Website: macys
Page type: receipt
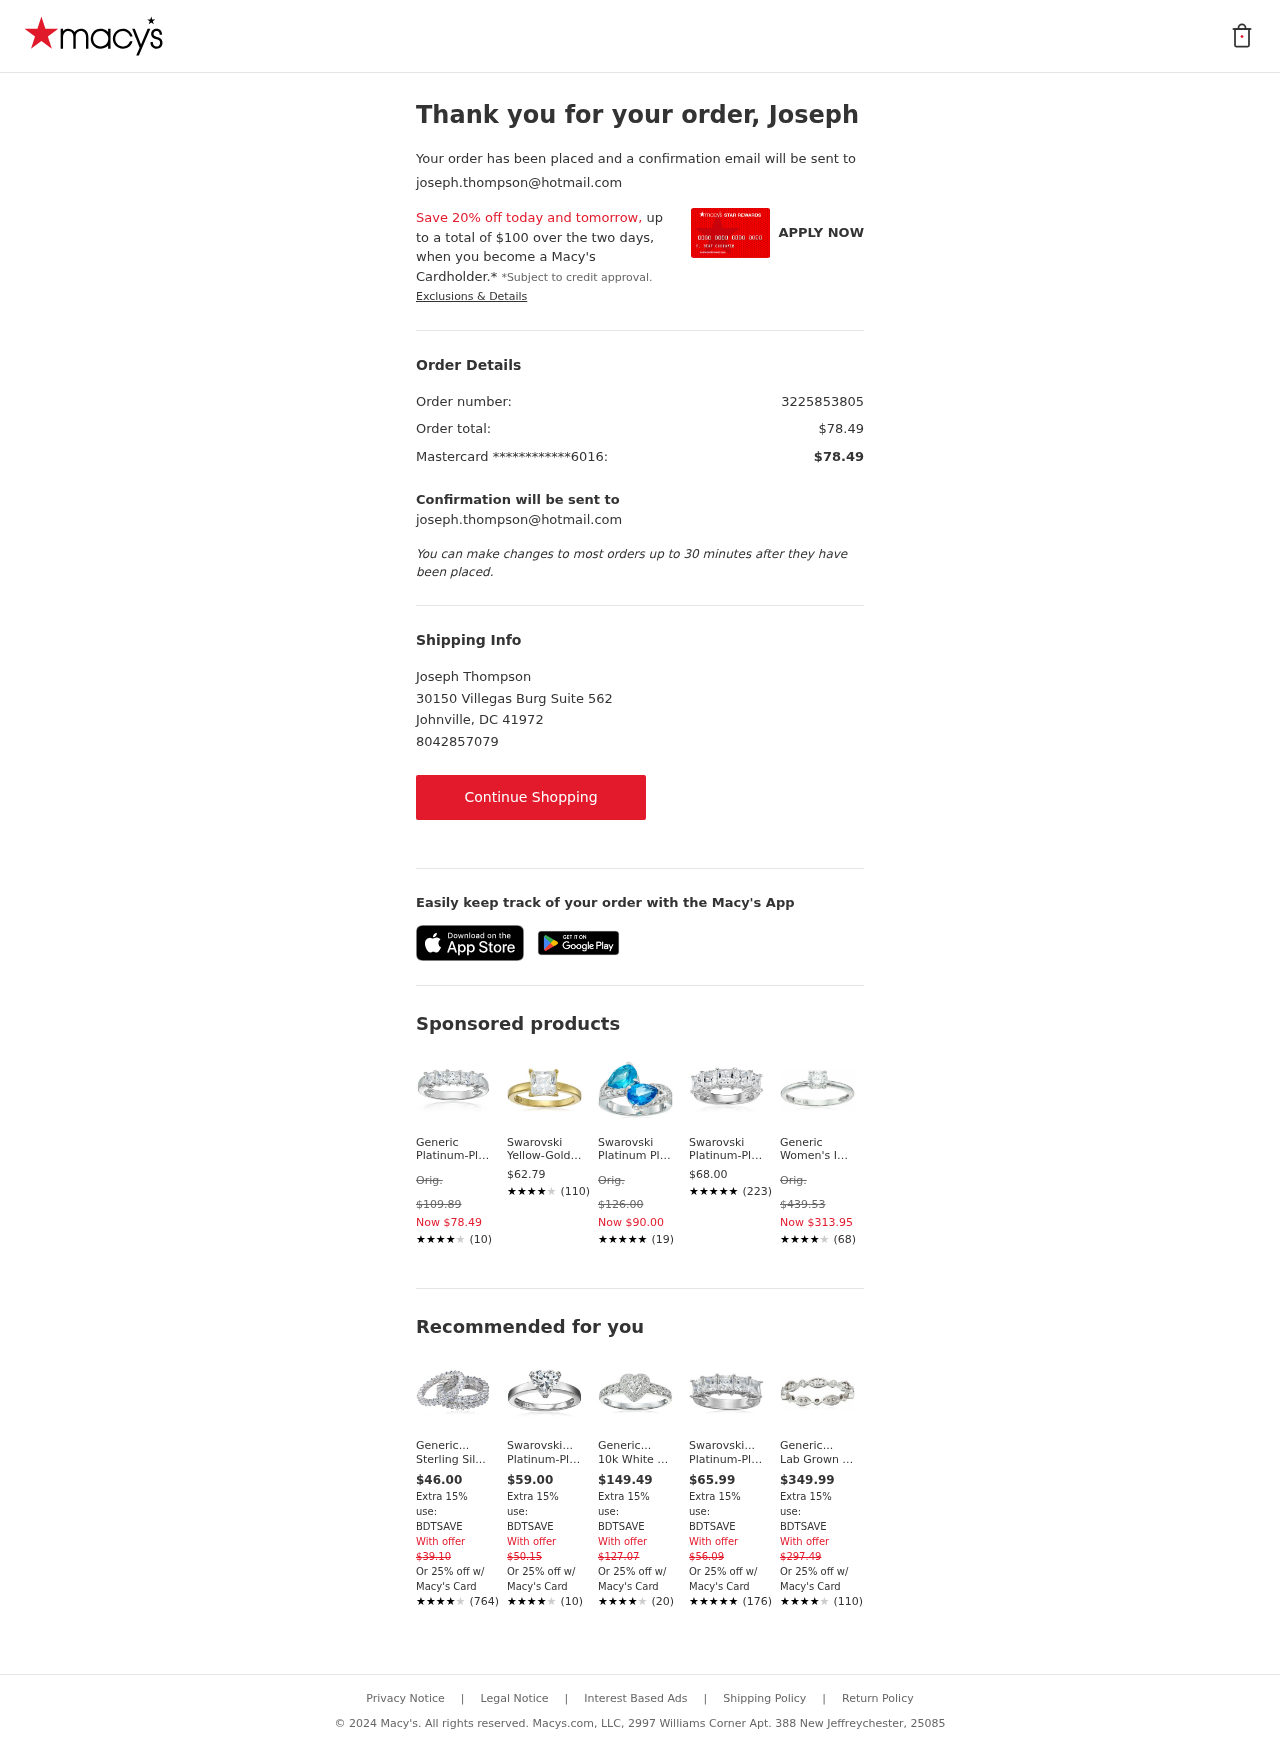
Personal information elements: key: PII_CARD_LAST4
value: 6016
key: PII_CARD_TYPE
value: Mastercard
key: PII_EMAIL
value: joseph.thompson@hotmail.com
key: PII_FIRSTNAME
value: Joseph
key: PII_FULLNAME
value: Joseph Thompson
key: PII_PHONE
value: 8042857079
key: PII_PROMO_CODE
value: BDTSAVE
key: PII_STREET
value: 30150 Villegas Burg Suite 562
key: PII_EMAIL2
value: joseph.thompson@hotmail.com
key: PII_CITY_STATE_ZIP
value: Johnville, DC 41972
Product elements: key: PRODUCT10_BRAND
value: Generic
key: PRODUCT10_NAME
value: Lab Grown Diamond Fancy Wedding Band in 14k White Gold (1/4 CT.TW., I-J Color, SI1-SI2 Clarity), Siz
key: PRODUCT10_NUM_RATINGS
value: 110
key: PRODUCT10_PRICE
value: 349.99
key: PRODUCT10_RATING
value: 3.5
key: PRODUCT1_BRAND
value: Generic
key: PRODUCT1_NAME
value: Platinum-Plated Sterling Silver Princess-Cut 5-Stone Ring made with Swarovski Zirconia (1 cttw), Siz
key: PRODUCT1_NUM_RATINGS
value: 10
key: PRODUCT1_PRICE
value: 78.49
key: PRODUCT1_RATING
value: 3.8
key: PRODUCT2_BRAND
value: Swarovski
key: PRODUCT2_NAME
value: Yellow-Gold Plated Sterling Silver Princess-Cut Solitaire Ring made with Swarovski Zirconia (2 cttw)
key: PRODUCT2_NUM_RATINGS
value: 110
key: PRODUCT2_PRICE
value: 62.79
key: PRODUCT2_RATING
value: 3.6
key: PRODUCT3_BRAND
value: Swarovski
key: PRODUCT3_NAME
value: Platinum Plated Sterling Silver Swarovski Paraiba Cashmere Blue, Blue and White Topaz Ring
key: PRODUCT3_NUM_RATINGS
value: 19
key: PRODUCT3_PRICE
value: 90
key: PRODUCT3_RATING
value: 4.8
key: PRODUCT4_BRAND
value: Swarovski
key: PRODUCT4_NAME
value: Platinum-Plated Sterling Silver Princess-Cut 5-Stone Ring made with Swarovski Zirconia (3 cttw), Siz
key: PRODUCT4_NUM_RATINGS
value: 223
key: PRODUCT4_PRICE
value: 68
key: PRODUCT4_RATING
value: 4.7
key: PRODUCT5_BRAND
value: Generic
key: PRODUCT5_NAME
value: Women's IGI Certified Lab Grown Diamond Solitaire Engagement Ring in 14k White Gold (1/2 cttw, I-J C
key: PRODUCT5_NUM_RATINGS
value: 68
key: PRODUCT5_PRICE
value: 313.95
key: PRODUCT5_RATING
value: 4.3
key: PRODUCT6_BRAND
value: Generic
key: PRODUCT6_NAME
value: Sterling Silver Cubic Zirconia All-Around Band Stacking Ring Set (Set of 3), Size 5.5
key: PRODUCT6_NUM_RATINGS
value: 764
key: PRODUCT6_PRICE
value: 46
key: PRODUCT6_RATING
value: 3.9
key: PRODUCT7_BRAND
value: Swarovski
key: PRODUCT7_NAME
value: Platinum-Plated Silver Heart-Shape (1.5 cttw) Solitaire Ring made with Swarovski Zirconia, Size 7
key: PRODUCT7_NUM_RATINGS
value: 10
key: PRODUCT7_PRICE
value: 59
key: PRODUCT7_RATING
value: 4.2
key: PRODUCT8_BRAND
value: Generic
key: PRODUCT8_NAME
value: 10k White Gold Diamond Heart Ring (0.03 cttw, I-J Color, I2-I3 Clarity), Size 6
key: PRODUCT8_NUM_RATINGS
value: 20
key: PRODUCT8_PRICE
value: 149.49
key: PRODUCT8_RATING
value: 4
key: PRODUCT9_BRAND
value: Swarovski
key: PRODUCT9_NAME
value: Platinum-Plated Sterling Silver Princess-Cut 5-Stone Ring made with Swarovski Zirconia (3 cttw), Siz
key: PRODUCT9_NUM_RATINGS
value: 176
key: PRODUCT9_PRICE
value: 65.99
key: PRODUCT9_RATING
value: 4.6
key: PRODUCT1_ORIGINAL_PRICE
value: Orig. $109.89
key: PRODUCT3_ORIGINAL_PRICE
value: Orig. $126.00
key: PRODUCT5_ORIGINAL_PRICE
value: Orig. $439.53
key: PRODUCT6_OFFER_PRICE
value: $39.10
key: PRODUCT7_OFFER_PRICE
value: $50.15
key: PRODUCT8_OFFER_PRICE
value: $127.07
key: PRODUCT9_OFFER_PRICE
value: $56.09
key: PRODUCT10_OFFER_PRICE
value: $297.49
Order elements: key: ORDER_ID
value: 3225853805
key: ORDER_TOTAL
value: $78.49